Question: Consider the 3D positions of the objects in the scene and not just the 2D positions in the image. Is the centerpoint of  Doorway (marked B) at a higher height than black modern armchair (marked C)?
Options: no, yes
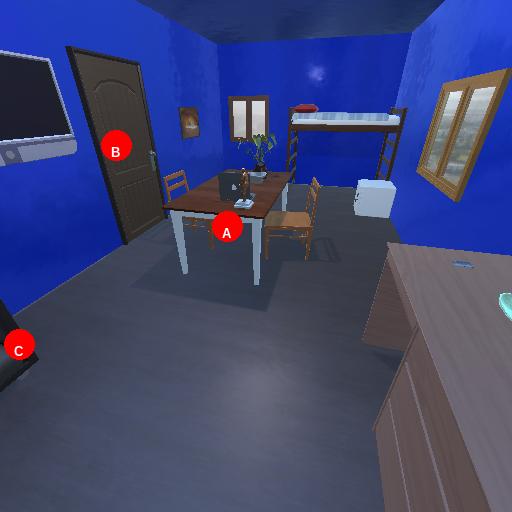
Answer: no